Interaction volume radius: 10 \u00c5
Interaction volume height: 10 \u00c5
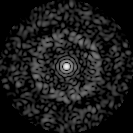
Disorder parameter: 0.8603